Interaction volume radius: 5 \u00c5
Interaction volume height: 15 \u00c5
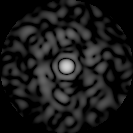
Disorder parameter: 0.8599